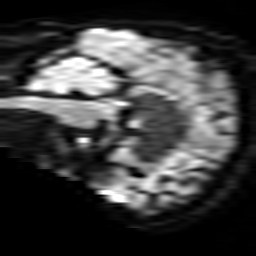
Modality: TRACE
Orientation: sagittal
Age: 77
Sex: female
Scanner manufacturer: philips
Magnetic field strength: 3 T
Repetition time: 4.324 s
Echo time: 0.06054 s